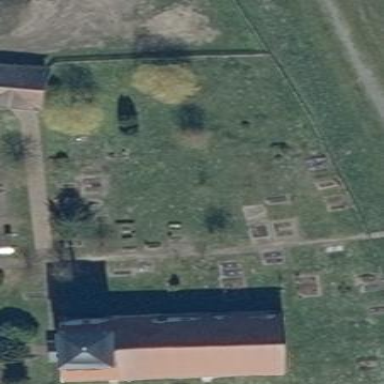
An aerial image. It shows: Grave yard.